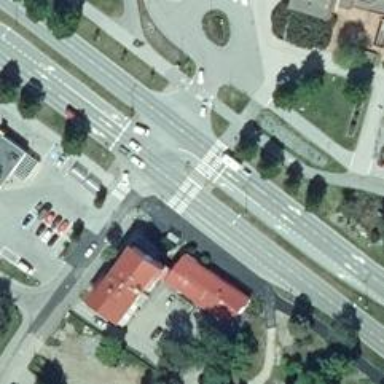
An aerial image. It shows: Marked crossing on asphalt cycleway road.